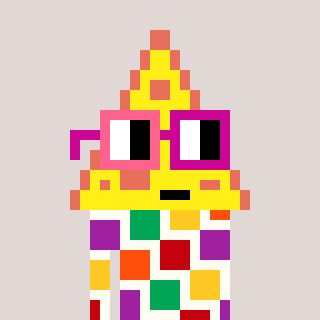
a pixel art character with square pink and red glasses, a pizza-shaped head and a grayscale-colored body on a warm background